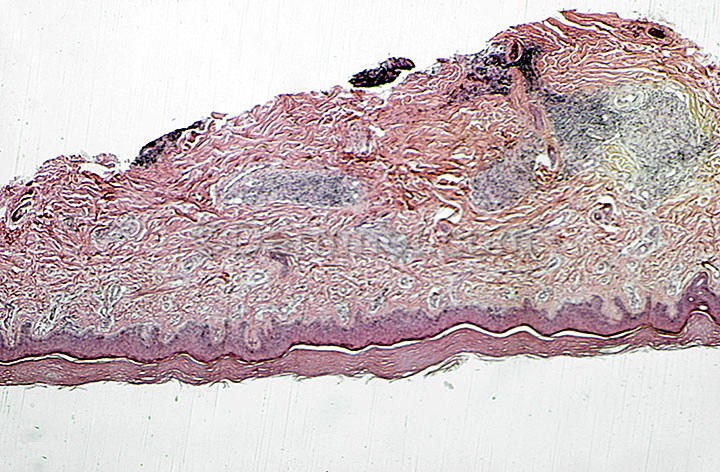
Disease: Systemic Disease